Field crop: maize
Growth stage: 2
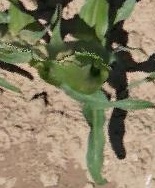
Species: maize